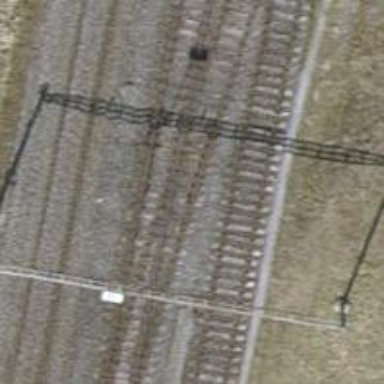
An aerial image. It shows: Single-track spur railway line.